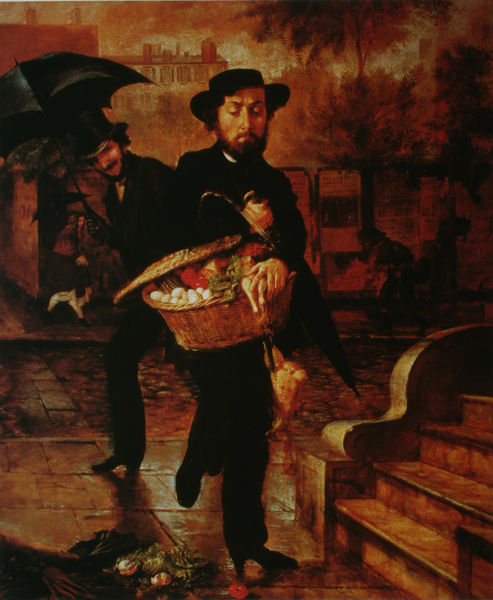
Titel: Des jungen Ehemanns erster Einkauf
Künstler: Lilly Martin Spencer
Standort: New York (New York)
Institution: (Privatsammlung)
Schlagwörter: baum, dunkel, gemälde, mann, schatten, wasser, bäume, menschen, stadt, blume, blumen, braun, frau, hintergrund, hut, hüte, männer, orange, schwarz, strasse, weiss, blick, haus, hund, obst, regenschirm, rot, schirm, weg, hochformat, zylinder, anzug, bart, bärte, barock, blicke, stein, tragen, porträt, öl, häuser, spiegelung, boden, händler, genre, früchte, gemüse, stilleben, stillleben, tomate, düster, pflaster, zwei, markt, figuren, treppe, unwetter, wetter, essen, korb, geländer, stufe, stufen, regen, fussboden, kopfstein, courbet, gehsteig, dieb, fliesen, gehweg, kopfsteinpflaster, straßenszene, regenschirme, schirme, bürgertum, einkauf, geflügel, salat, rötlich, tomaten, gel nder, kulisse, huhn, london, pilze, hühnchen, heimweg, eier, knoblauch, voll, paprika, zwiebeln, einkaufskorb, schadenfreude, kleriker, verlieren, zucchini, champignons, hüzte, vlick, veir, ße, hääuser, einkäufe